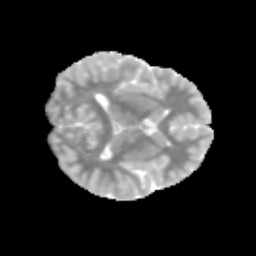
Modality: MD
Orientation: axial
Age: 10
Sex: female
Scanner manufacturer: siemens
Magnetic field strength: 3 T
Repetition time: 3.8 s
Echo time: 0.07 s